Field crop: maize
Growth stage: 1
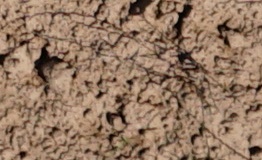
Species: lolium